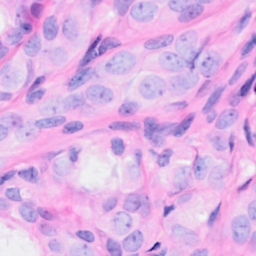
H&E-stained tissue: Breast